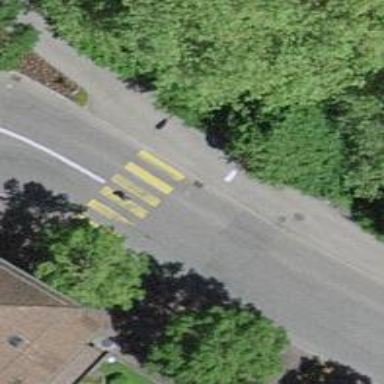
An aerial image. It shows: Uncontrolled road crossing.